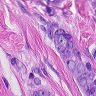
Metastatic tissue present: yes